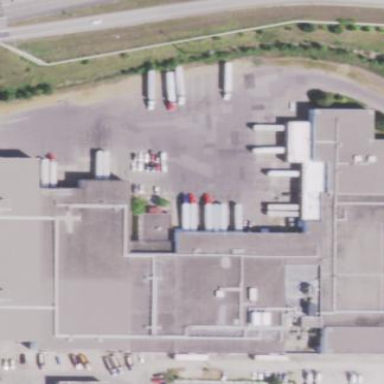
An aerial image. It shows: Warehouse.